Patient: sex M, age 45
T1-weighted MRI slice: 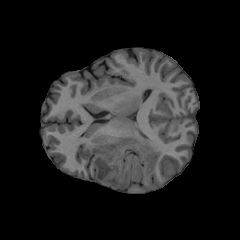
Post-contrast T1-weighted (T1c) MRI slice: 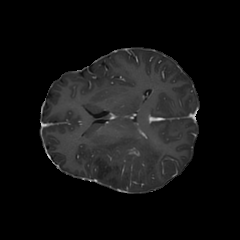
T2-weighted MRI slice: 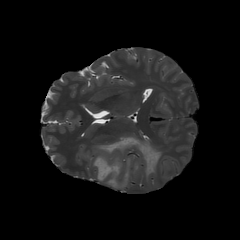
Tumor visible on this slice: yes
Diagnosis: Astrocytoma, IDH-wildtype
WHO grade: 2